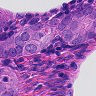
Metastatic tissue present: yes